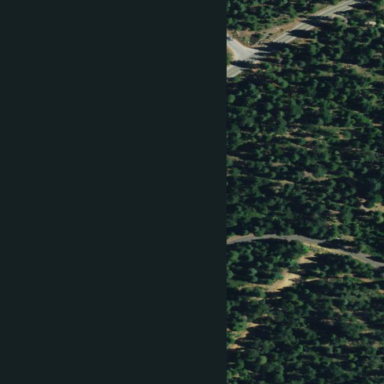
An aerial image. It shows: Forest with evergreen needle-leaved trees.